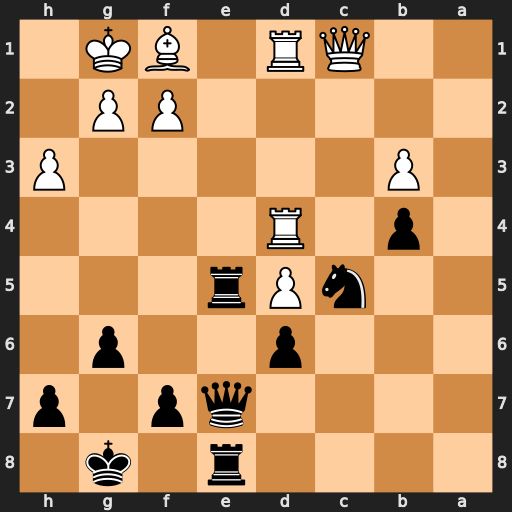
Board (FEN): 4r1k1/4qp1p/3p2p1/2nPr3/1p1R4/1P5P/5PP1/2QR1BK1
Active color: b
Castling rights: -
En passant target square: -
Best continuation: Nxb3 Rxb4 Nxc1